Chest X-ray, AP view. Patient: 21 years old, sex M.
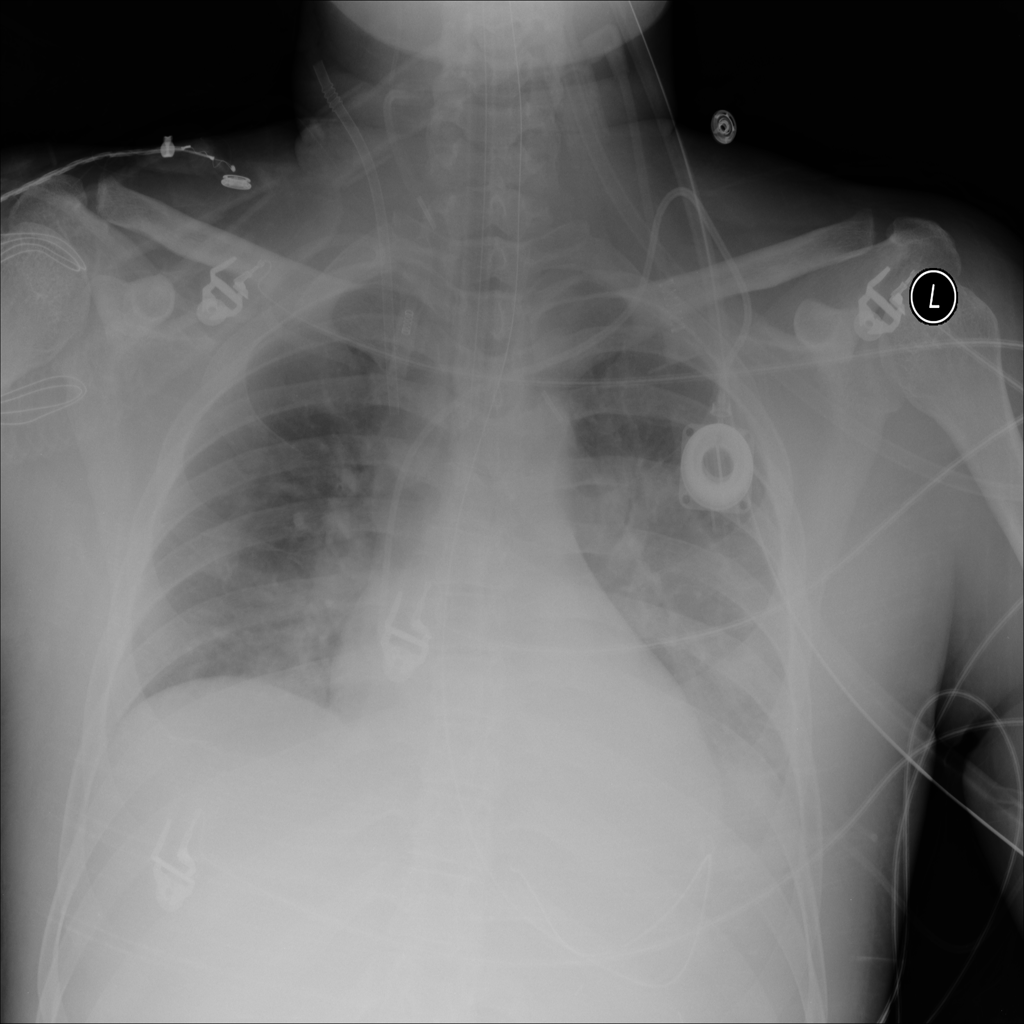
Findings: Consolidation